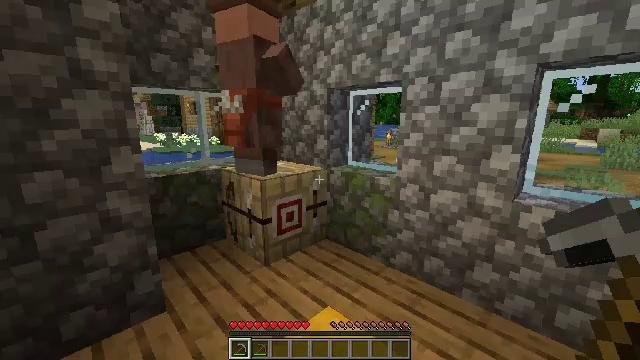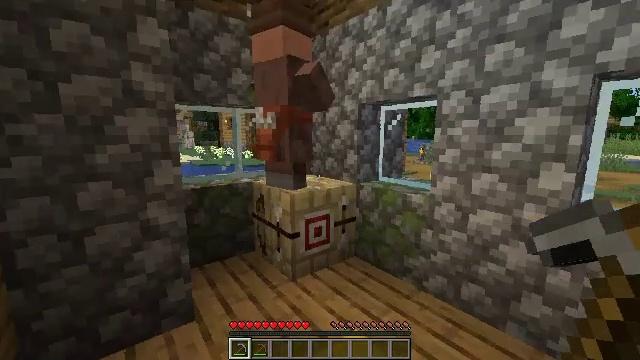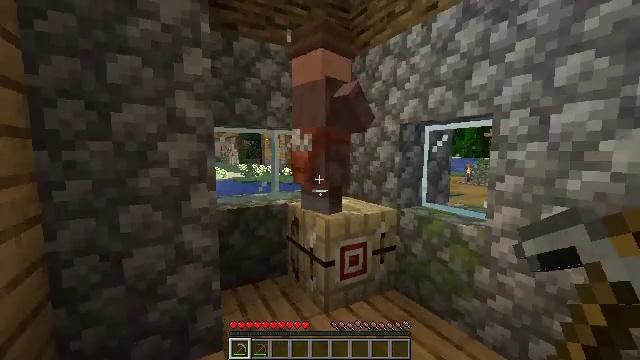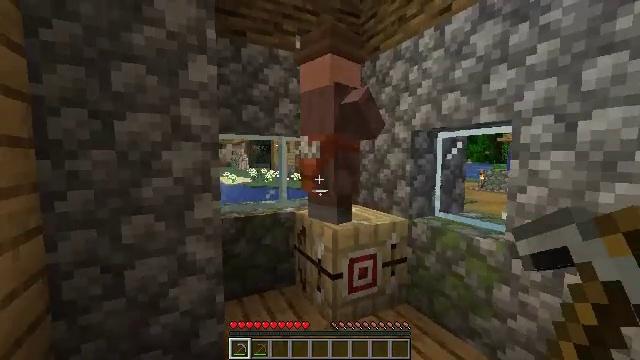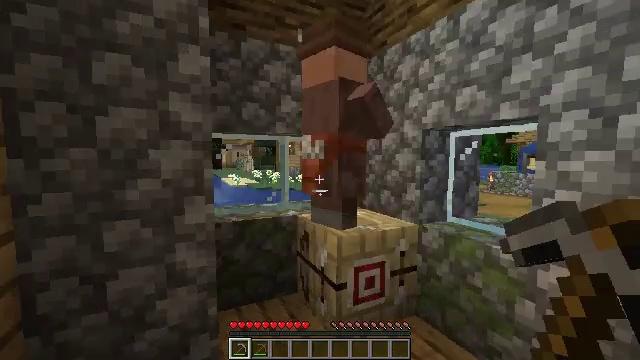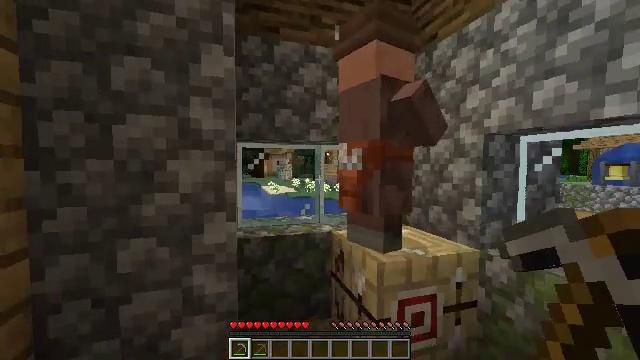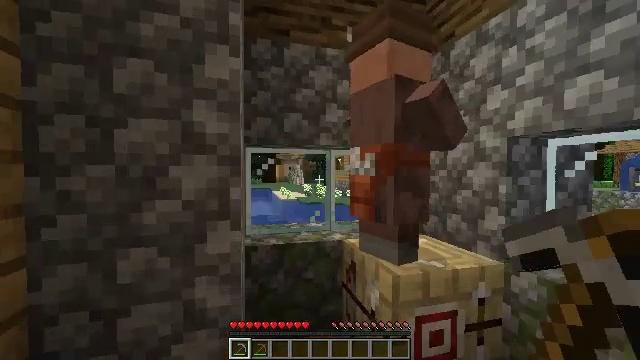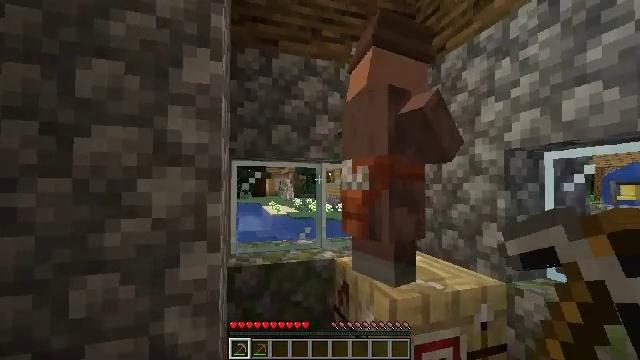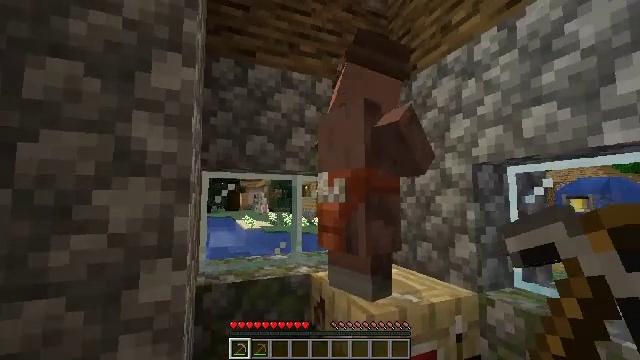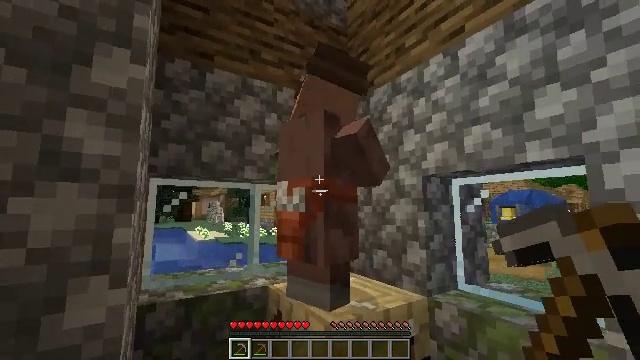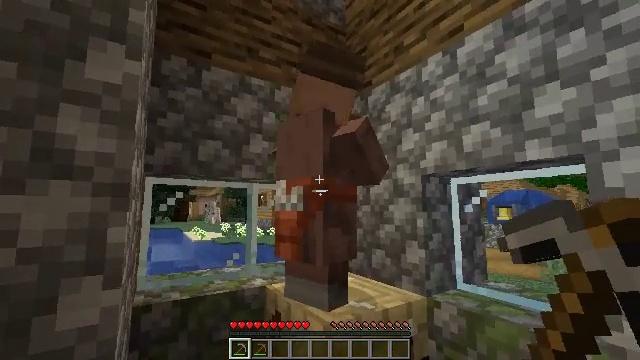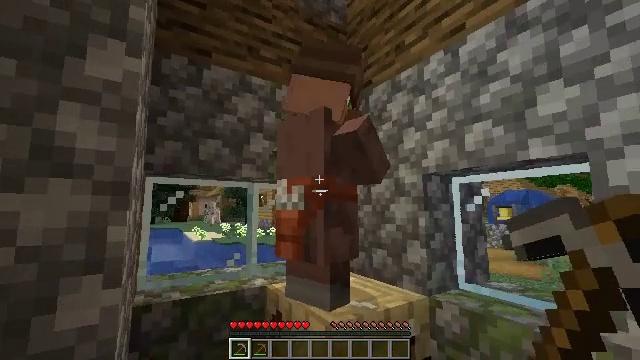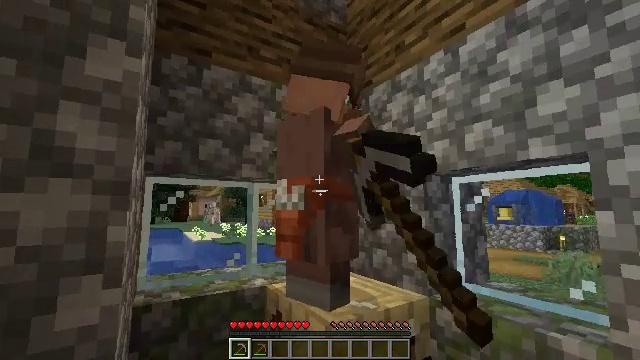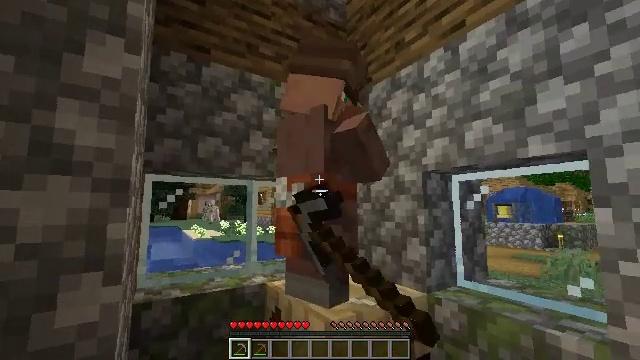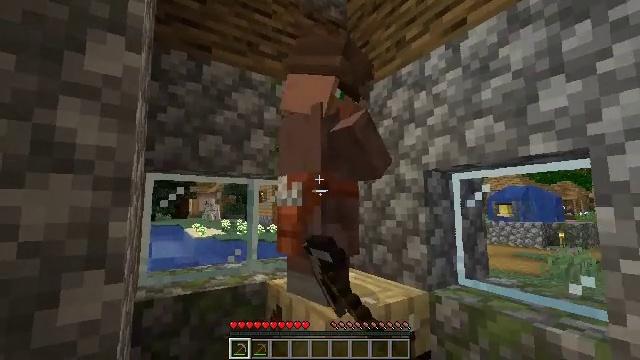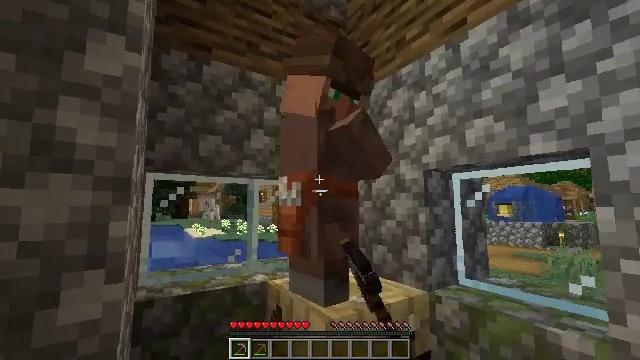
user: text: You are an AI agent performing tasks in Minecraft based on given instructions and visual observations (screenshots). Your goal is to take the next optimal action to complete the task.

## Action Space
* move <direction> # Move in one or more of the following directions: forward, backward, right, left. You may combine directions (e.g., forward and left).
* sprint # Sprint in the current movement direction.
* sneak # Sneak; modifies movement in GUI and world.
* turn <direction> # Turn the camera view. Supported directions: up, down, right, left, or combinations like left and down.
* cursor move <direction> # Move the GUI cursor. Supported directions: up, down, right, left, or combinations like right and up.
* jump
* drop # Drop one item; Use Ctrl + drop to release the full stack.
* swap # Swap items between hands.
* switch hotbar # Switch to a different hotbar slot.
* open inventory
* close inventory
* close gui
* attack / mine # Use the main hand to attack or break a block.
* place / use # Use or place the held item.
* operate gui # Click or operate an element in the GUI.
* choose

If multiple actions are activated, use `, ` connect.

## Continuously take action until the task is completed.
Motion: motion action
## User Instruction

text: Recycle the fletching table.
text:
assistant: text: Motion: move forward, turn left and up
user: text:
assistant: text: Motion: move forward, turn left and up
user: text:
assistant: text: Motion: move forward, turn left and up
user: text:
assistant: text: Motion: move forward, turn left
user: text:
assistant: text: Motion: move forward, turn left and up
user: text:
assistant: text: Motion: turn left and up
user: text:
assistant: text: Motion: turn right and up, use / place
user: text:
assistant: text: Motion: turn right and up, use / place
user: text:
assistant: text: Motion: turn right and up, use / place
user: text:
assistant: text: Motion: use / place
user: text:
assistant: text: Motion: use / place
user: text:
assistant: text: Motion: use / place
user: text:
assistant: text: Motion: no_op
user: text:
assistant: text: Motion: no_op
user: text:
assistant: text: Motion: no_op
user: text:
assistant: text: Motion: cursor move right, choose
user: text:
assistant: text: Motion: choose
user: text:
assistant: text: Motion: choose
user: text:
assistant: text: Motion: no_op
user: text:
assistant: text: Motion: cursor move up
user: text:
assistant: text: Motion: cursor move left and up
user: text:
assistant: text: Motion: cursor move left
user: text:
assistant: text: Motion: no_op
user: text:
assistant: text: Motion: no_op
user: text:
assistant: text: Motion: no_op
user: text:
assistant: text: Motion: no_op
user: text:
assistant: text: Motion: no_op
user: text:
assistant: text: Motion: no_op
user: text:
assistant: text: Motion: no_op
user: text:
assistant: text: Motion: no_op